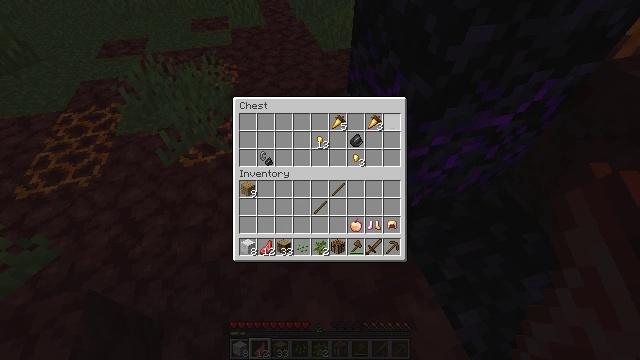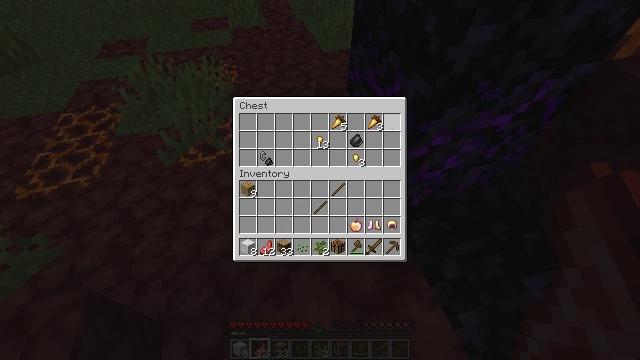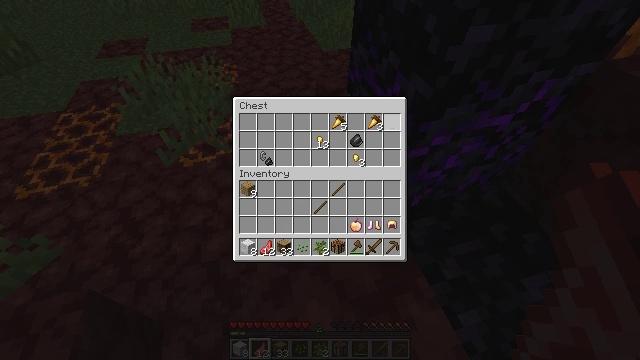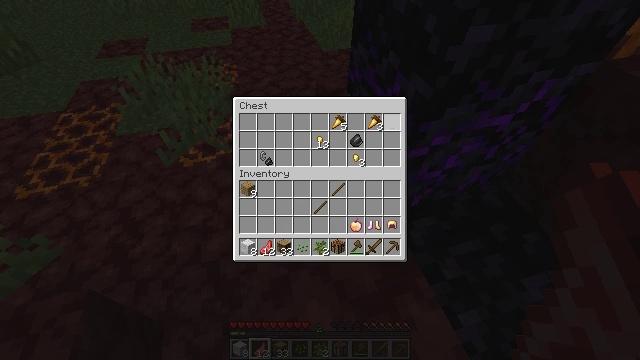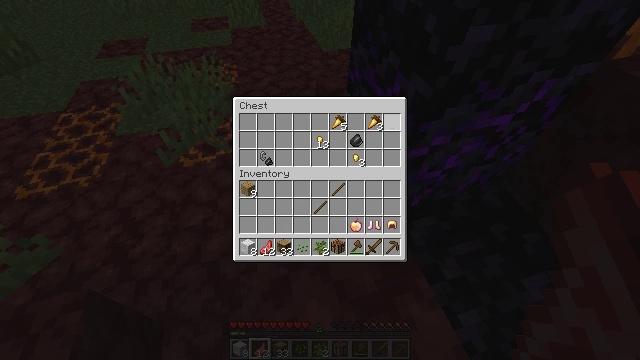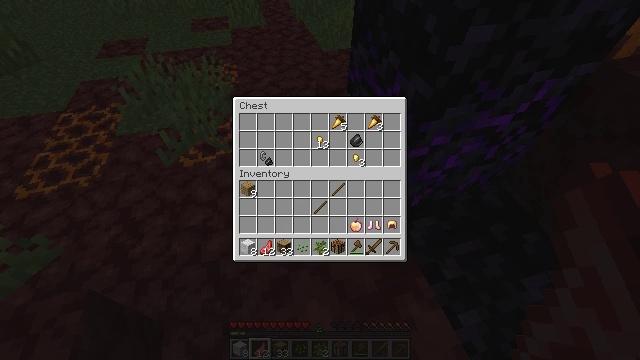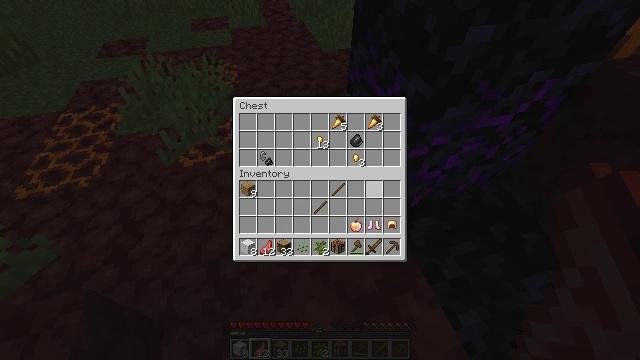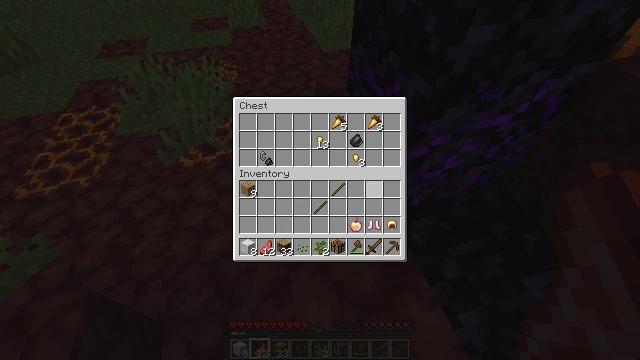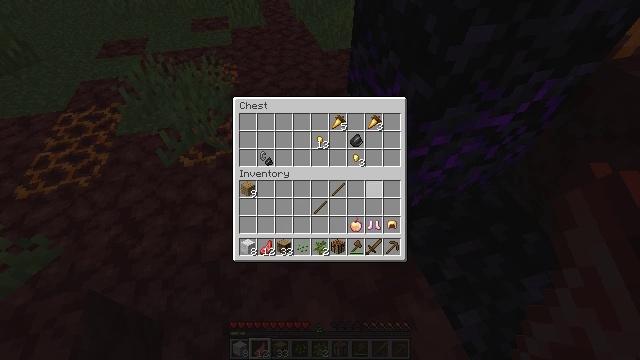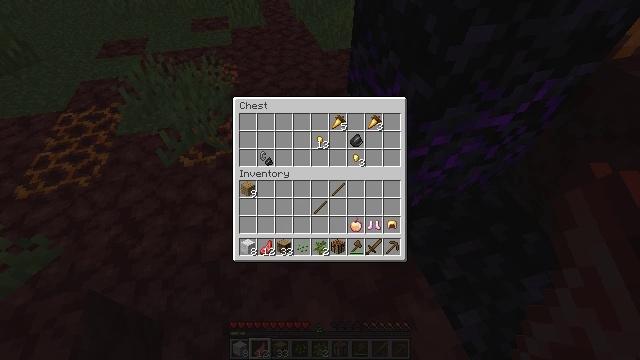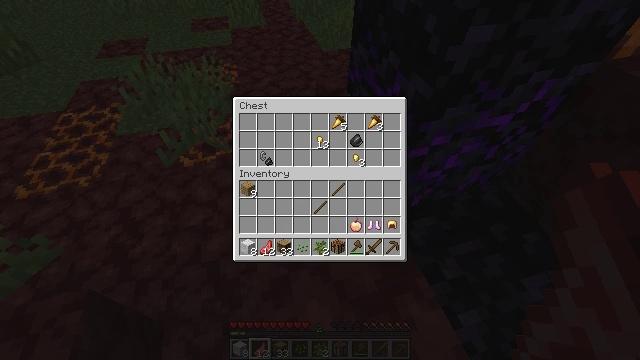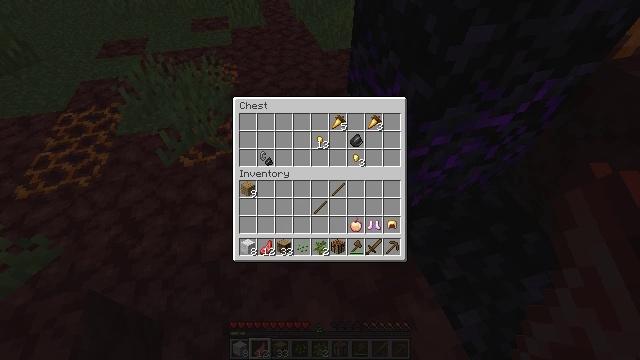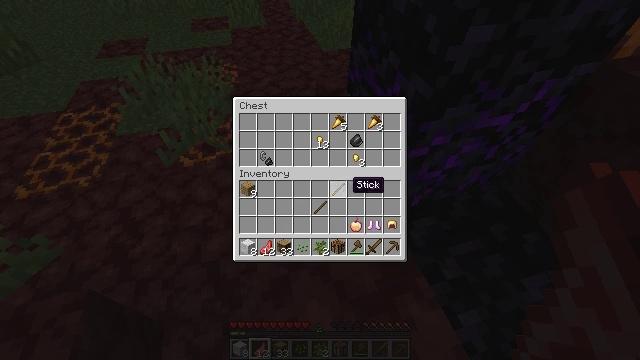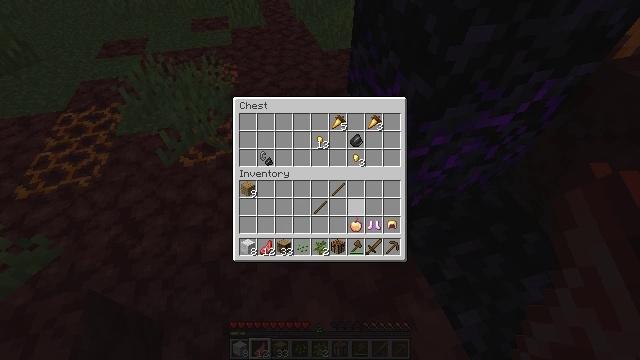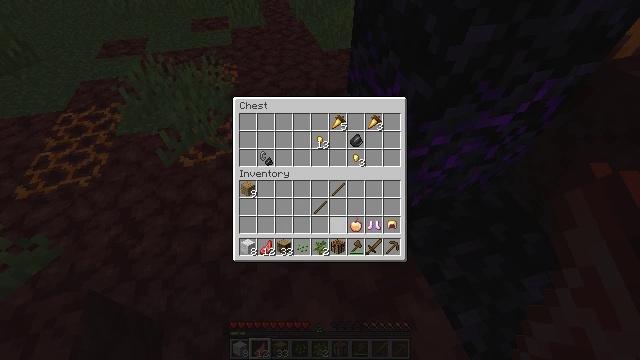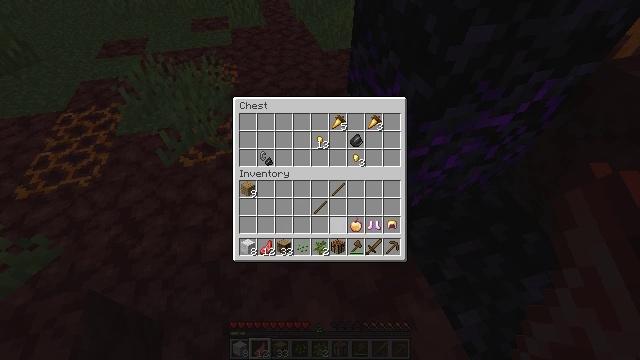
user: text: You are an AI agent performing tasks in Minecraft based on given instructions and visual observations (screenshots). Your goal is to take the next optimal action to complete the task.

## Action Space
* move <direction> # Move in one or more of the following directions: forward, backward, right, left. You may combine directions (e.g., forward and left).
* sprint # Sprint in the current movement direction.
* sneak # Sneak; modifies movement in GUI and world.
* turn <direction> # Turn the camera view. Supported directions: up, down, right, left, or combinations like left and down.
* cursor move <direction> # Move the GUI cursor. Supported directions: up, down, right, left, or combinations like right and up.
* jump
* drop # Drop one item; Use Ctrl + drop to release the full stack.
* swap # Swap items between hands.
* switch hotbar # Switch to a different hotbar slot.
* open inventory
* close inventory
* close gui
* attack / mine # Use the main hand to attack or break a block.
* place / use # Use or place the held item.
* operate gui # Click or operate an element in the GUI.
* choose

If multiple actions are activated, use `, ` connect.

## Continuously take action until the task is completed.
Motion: motion action
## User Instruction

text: Attack the brewing stand to gather it.
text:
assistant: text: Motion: sneak, operate gui
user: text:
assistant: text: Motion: sneak
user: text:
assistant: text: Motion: sneak
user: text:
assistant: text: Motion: sneak
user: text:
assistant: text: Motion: sneak, cursor move right and down
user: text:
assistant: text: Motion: sneak, cursor move left and down
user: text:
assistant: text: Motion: sneak, cursor move up
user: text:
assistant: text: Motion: sneak
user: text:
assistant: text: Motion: sneak, cursor move left and up
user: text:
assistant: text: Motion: cursor move left
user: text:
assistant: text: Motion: no_op
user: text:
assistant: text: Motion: cursor move down
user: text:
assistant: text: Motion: cursor move down
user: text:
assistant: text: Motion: cursor move down
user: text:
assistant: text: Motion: no_op
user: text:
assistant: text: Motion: no_op
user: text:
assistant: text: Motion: no_op
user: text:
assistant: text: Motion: no_op
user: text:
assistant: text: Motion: no_op
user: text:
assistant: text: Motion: no_op
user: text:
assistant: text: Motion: no_op
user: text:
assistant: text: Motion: no_op
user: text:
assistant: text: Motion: no_op
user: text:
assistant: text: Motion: no_op
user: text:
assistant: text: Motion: no_op
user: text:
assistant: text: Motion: no_op
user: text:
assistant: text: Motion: cursor move up
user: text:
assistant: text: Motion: cursor move up
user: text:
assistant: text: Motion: cursor move up
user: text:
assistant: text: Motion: no_op